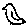
Label: bird